Field crop: maize
Growth stage: 2
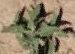
Species: atriplex